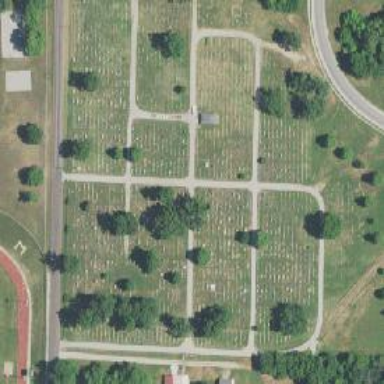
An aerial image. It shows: Cemetery.